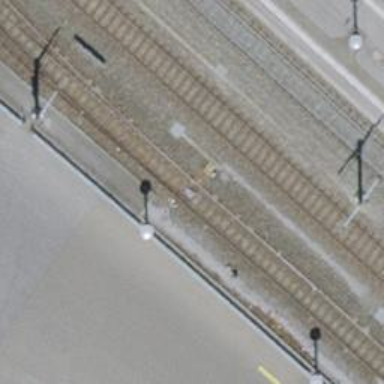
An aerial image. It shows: Railway switch.